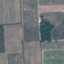
Land use / land cover class: PermanentCrop